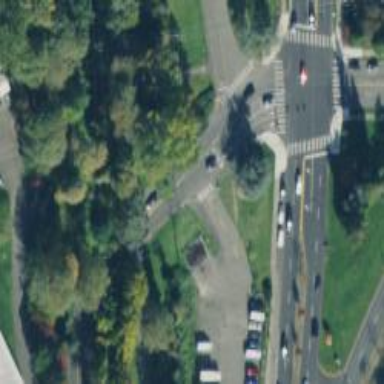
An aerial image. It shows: Asphalt cycleway with marked crossing. The cycleway intersects with abandoned railway.